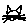
Label: cat